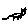
Label: cat